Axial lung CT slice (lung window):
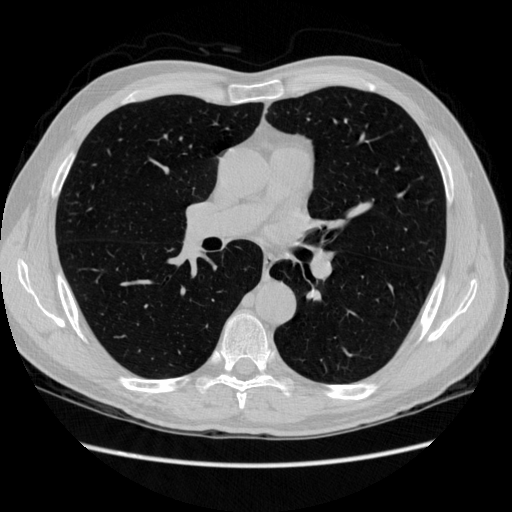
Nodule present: no